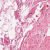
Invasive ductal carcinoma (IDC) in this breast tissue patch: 0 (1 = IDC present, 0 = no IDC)